Question: I just found that the lastest version (1.8.0) of jQuery NuGet package include the new type of vsdoc file that I cannot find any documentation. The intellisense file just only include xml comment-based document of jQuery library. I don't sure how to use this file.

Do you have any idea or document about this? I use VS2012 for this project.
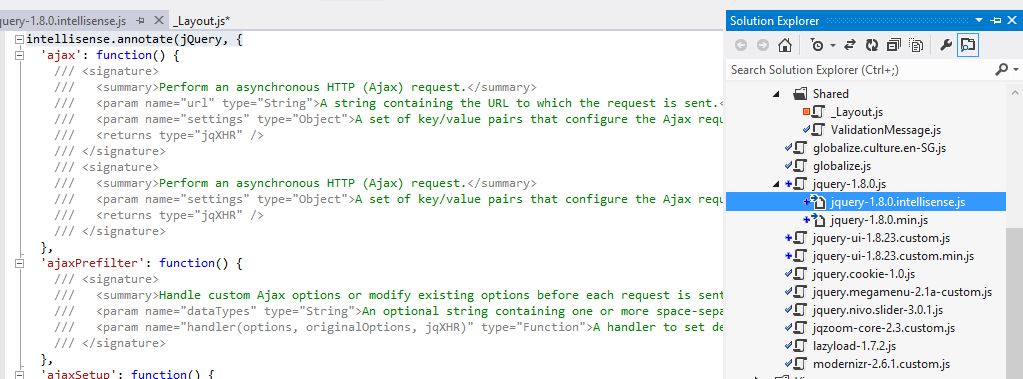
Answer: In JavaScript file, the JavaScript language service provides IntelliSense features for third-party JavaScript libraries that are added to a project. For most libraries, statement completion is provided automatically by the language service. The following illustration shows an example of statement completion:

In Visual Studio 2012, Visual Studio will automatically find ".intellisense.js" file and use it like old vsdoc file without writing real JavaScript structure.

For additional information, please look at the following link.
<URL>